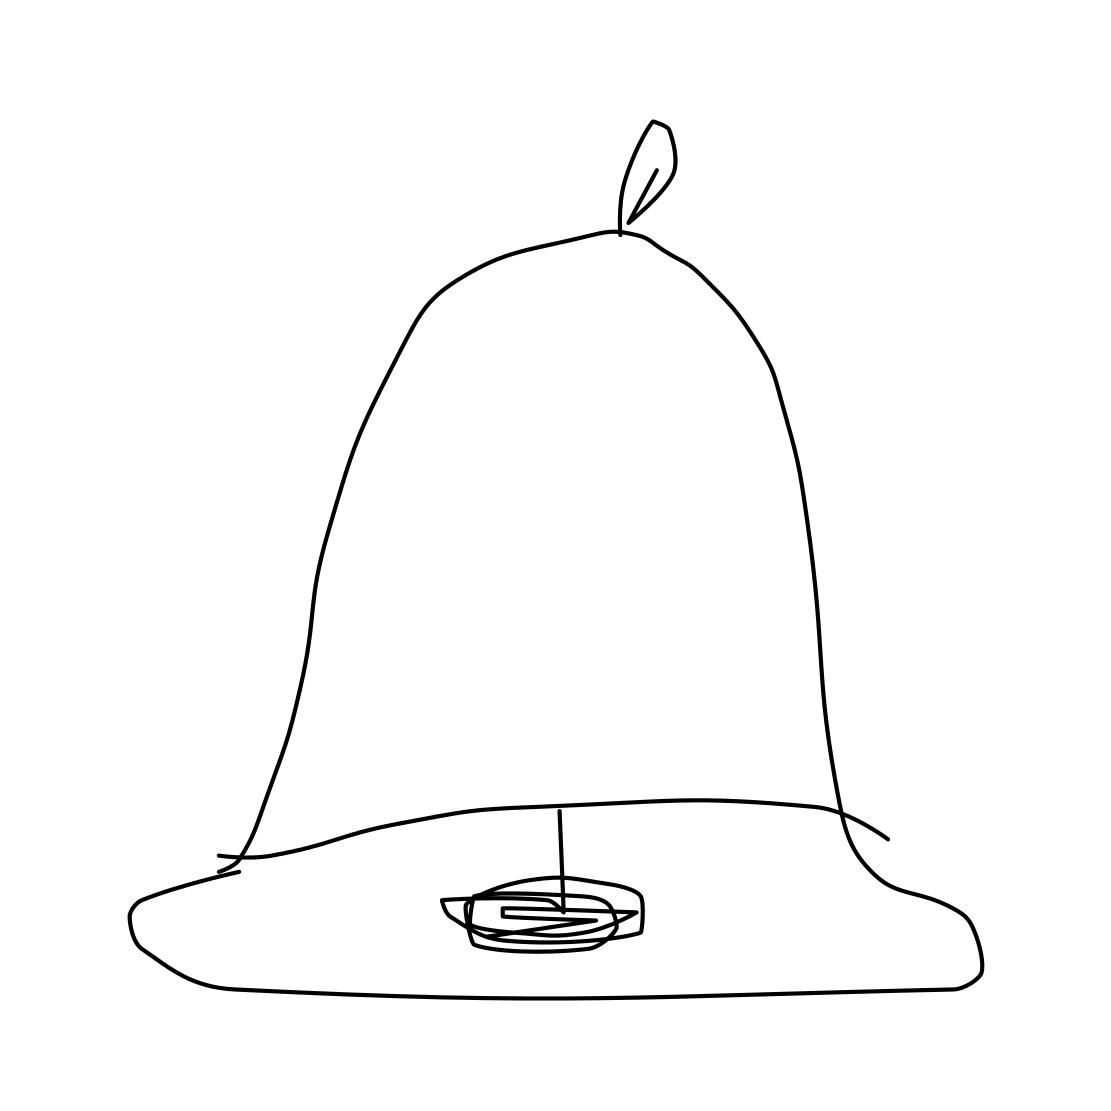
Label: bell